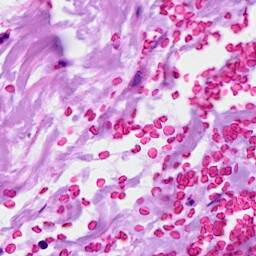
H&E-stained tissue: Breast